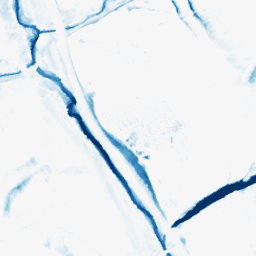
Category: morphological
Decomposition family: morphological_diamond
Decomposition parameters: operation: closing
radius: 10
Upsampling method: bicubic
Upsampling parameters: scale: 4
Upsampling scale: 4